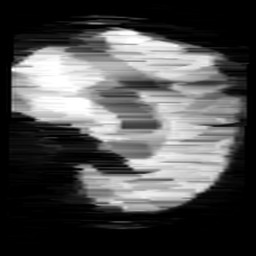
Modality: minIP
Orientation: sagittal
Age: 11
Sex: female
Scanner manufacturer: siemens
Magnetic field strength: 3 T
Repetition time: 0.027 s
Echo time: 0.02 s